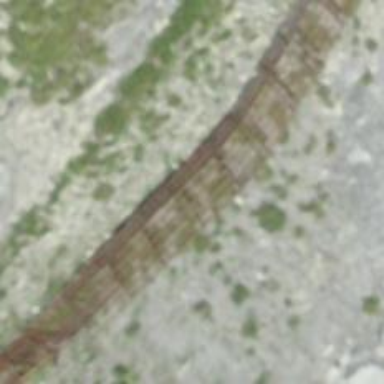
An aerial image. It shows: Fence designed for avalanche protection.